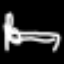
Label: bed